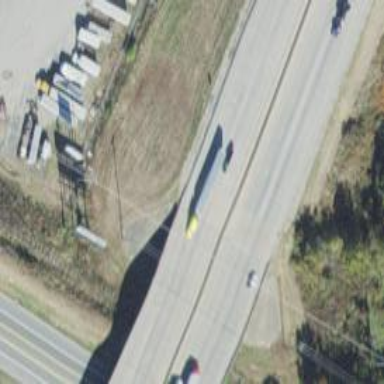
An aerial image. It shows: Beam bridge on motorway.